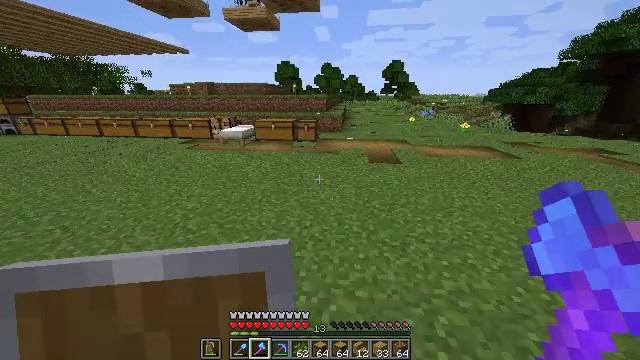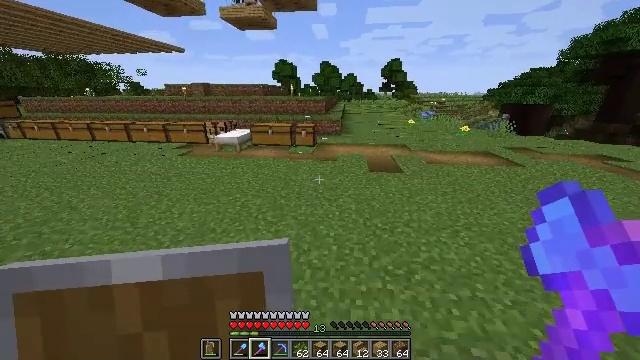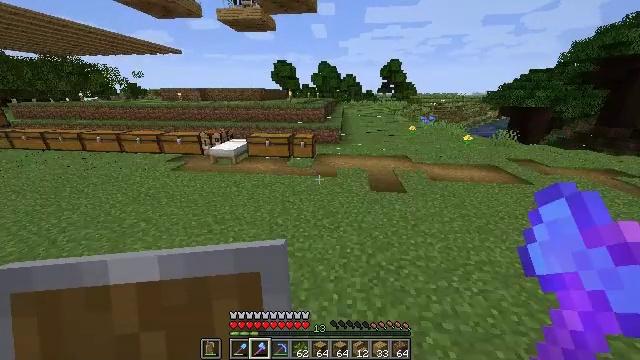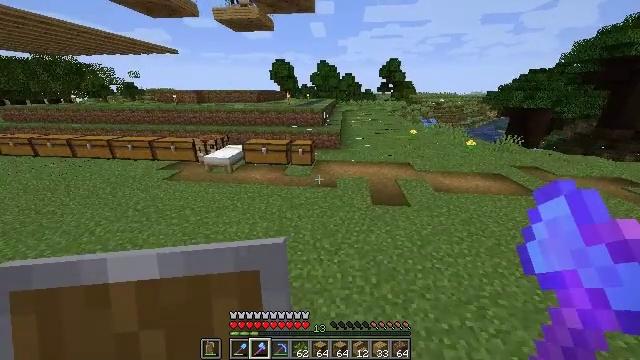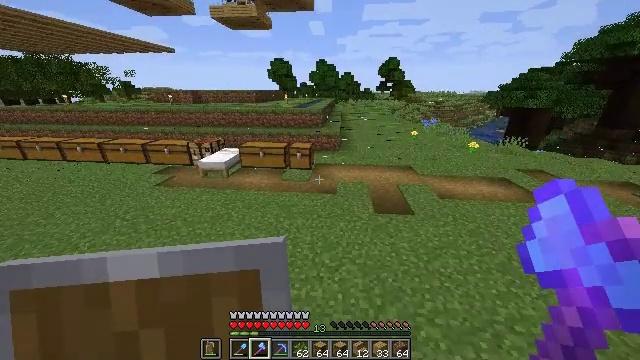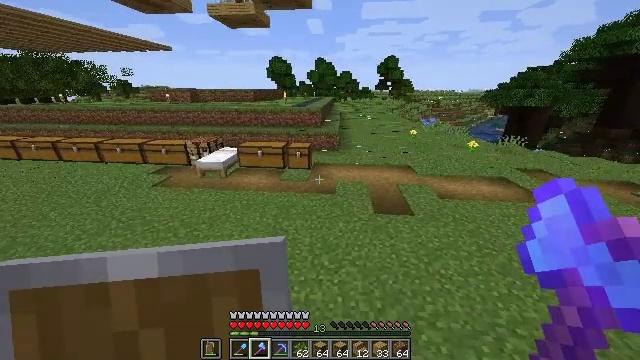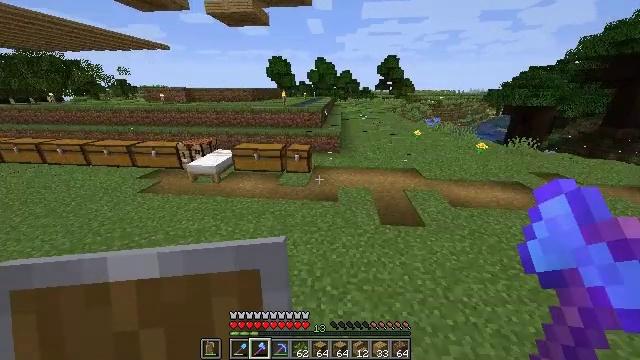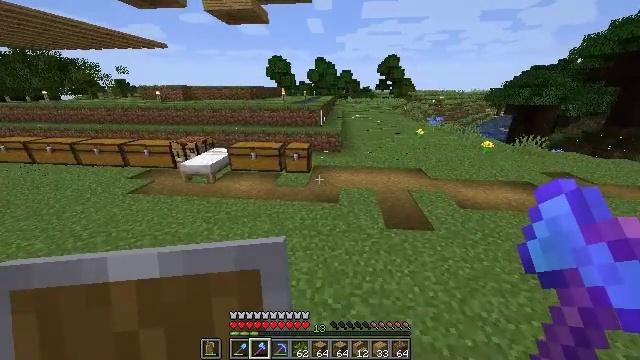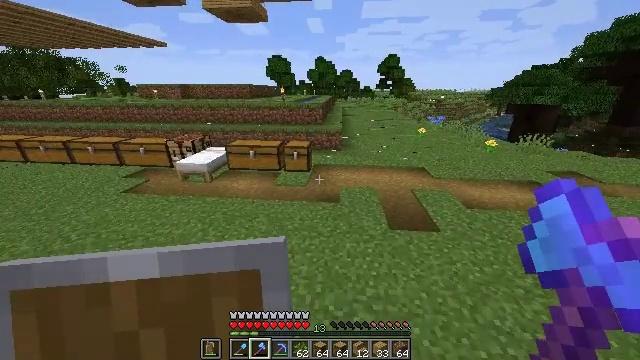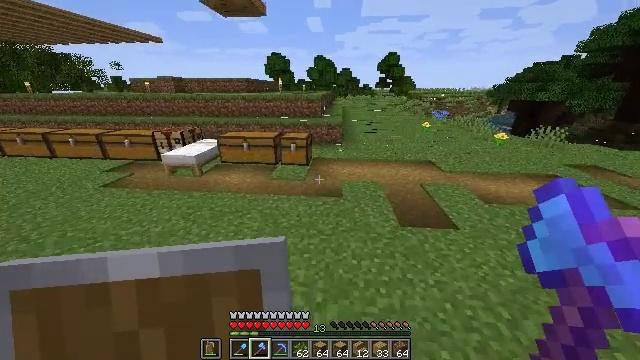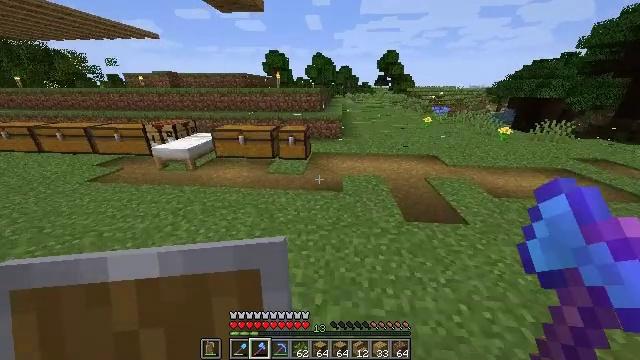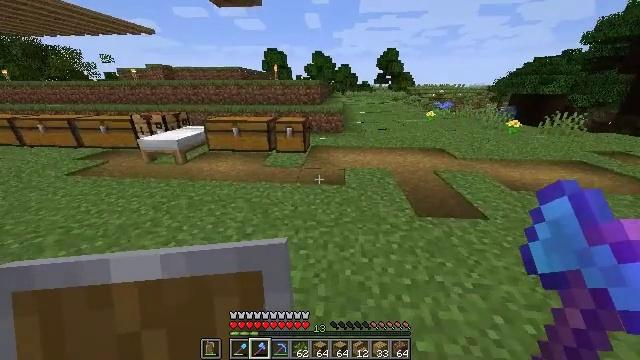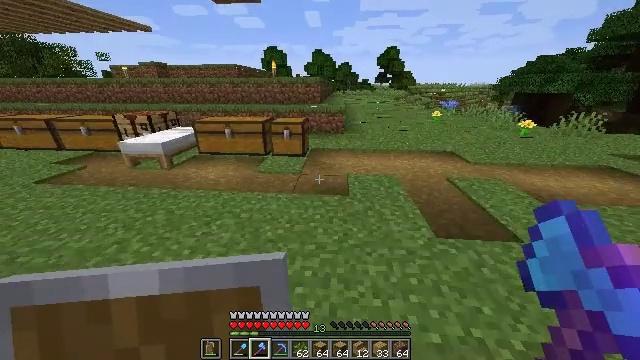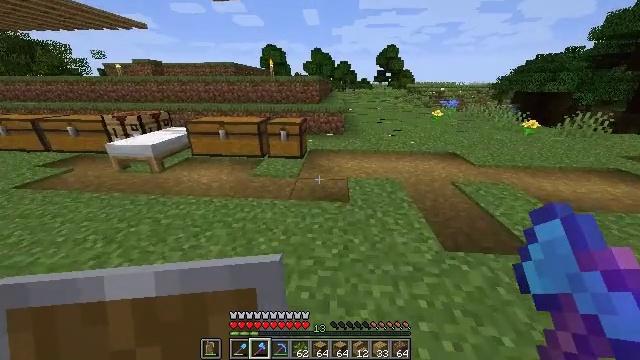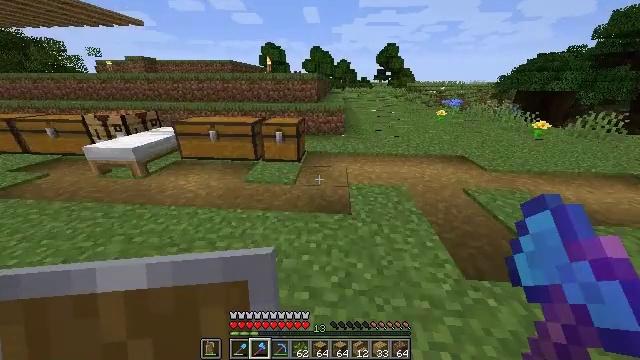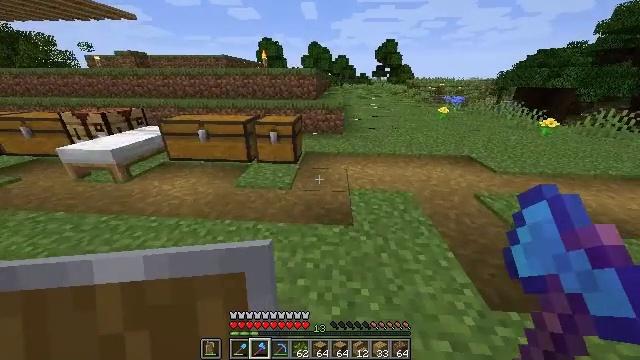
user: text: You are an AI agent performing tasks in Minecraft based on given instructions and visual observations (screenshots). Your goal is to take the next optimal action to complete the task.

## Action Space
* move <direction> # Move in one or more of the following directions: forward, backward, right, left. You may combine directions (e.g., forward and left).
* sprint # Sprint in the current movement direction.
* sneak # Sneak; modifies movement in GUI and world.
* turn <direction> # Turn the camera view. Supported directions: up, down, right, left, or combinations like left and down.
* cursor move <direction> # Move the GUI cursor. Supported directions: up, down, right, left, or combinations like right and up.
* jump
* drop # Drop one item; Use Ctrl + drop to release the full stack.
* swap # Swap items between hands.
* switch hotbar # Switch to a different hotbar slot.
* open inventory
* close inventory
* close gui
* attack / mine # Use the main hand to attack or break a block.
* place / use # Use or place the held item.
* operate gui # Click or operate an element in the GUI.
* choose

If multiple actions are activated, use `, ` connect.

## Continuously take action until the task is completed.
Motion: motion action
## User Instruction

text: Open your crafting interface to make an emerald.
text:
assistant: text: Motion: move forward, jump
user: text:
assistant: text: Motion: move forward, jump
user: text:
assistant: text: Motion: move forward, jump
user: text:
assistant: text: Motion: move forward, jump
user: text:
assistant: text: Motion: move forward, jump
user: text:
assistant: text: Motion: move forward
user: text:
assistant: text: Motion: move forward
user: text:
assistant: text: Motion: move forward
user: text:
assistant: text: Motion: move forward
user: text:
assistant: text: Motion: move forward
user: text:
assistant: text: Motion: move forward
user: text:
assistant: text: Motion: move forward
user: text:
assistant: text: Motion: move forward
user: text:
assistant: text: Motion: move forward
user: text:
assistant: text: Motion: move forward
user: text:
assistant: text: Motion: move forward
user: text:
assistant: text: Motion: move forward
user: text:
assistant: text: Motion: move forward
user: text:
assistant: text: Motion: move forward
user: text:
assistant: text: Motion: move forward
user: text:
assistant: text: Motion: move forward, turn left
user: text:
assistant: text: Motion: turn left
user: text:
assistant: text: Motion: no_op
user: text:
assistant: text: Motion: move forward
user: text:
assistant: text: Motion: move forward, turn left
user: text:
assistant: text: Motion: move forward, turn left
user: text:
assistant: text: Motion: move forward, turn left
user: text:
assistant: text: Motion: move forward, turn left and down
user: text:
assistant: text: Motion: turn left and down
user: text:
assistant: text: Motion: turn left